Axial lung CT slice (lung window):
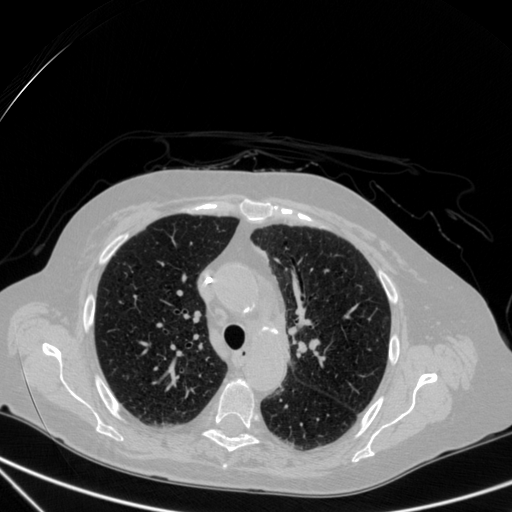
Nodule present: no